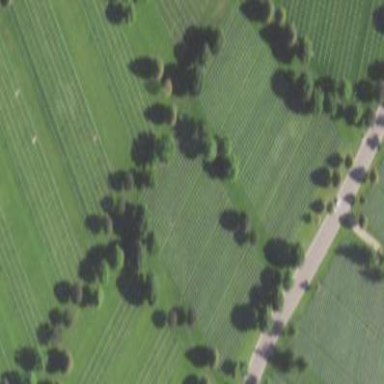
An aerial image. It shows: Sector in the cemetery.